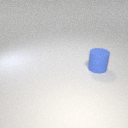
large blue rubber cylinder